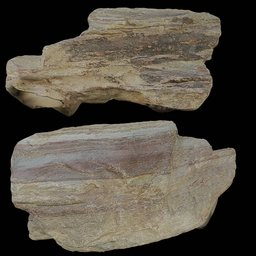
Label: nature